Question: I'm having some htaccess issues with my wordpress blog. My previous url's were something like
> article-name.html
Now I changed the structure to
> blog/article-name.html
But I'm still getting 404 for old url's I shared on various other sites. I've tried adding in htaccess a rule, also tried "redirection" plugin with no success:

and in .htaccess I tried:
'''
<IfModule mod_rewrite.c>
RewriteEngine On
RewriteBase /
RewriteCond %{REQUEST_FILENAME} !-f
RewriteCond %{REQUEST_FILENAME} !-d
RewriteRule ^((?!blog/).)*.html$ - /blog/$1.html [L]
</IfModule>
'''
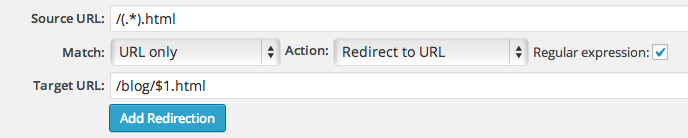
Answer: Your regex appears to be a problem, try this:
'''
RewriteEngine On
RewriteBase /
RewriteCond %{REQUEST_FILENAME} !-f
RewriteCond %{REQUEST_FILENAME} !-d
RewriteRule ^((?!blog/).+?\.html)$ /blog/$1 [L,R=301,NC]
'''